Question: I was running into errors such as those mentioned bellow when trying to compile code containing pthreads
'''
warning: return type defaults to 'int' [-Wreturn-type]|
|In function 'print_message_function':|
warning: control reaches end of non-void function [-Wreturn-type]|
| undefined reference to '_imp__pthread_create'|
| undefined reference to '_imp__pthread_create'|
| undefined reference to '_imp__pthread_join'|
| undefined reference to '_imp__pthread_join'|
'''
I'm running GCC on Windows 7 but I have mingw installed. I'm using the IDE Code::Blocks and select "compile current file". Here is a screen shot of the linker settings, I'm at a loss here

: I added '-pthread' to the "Other linker options" and it works better. There still are problems. When I compile it says
'''
|In function 'print_message_function':|
warning: control reaches end of non-void function [-Wreturn-type]|
'''
and when I go to run it CodeBlocks says "it appears the program has not been built yet" and when I click on "build" I am shown this error
'''
mingw32-g++.exe -o "SimpleExample.exe" "SimpleExample.o" -static-libgcc -static-libstdc++ -pthread
mingw32-g++.exe: error: unrecognized option '-pthread'
Process terminated with status 1 (0 minutes, 0 seconds)
0 errors, 1 warnings (0 minutes, 0 seconds)
'''
How do I fix this? I want to build/test on Windows but have the program run on a Unix environment. What is the difference between compile and build in an IDE?
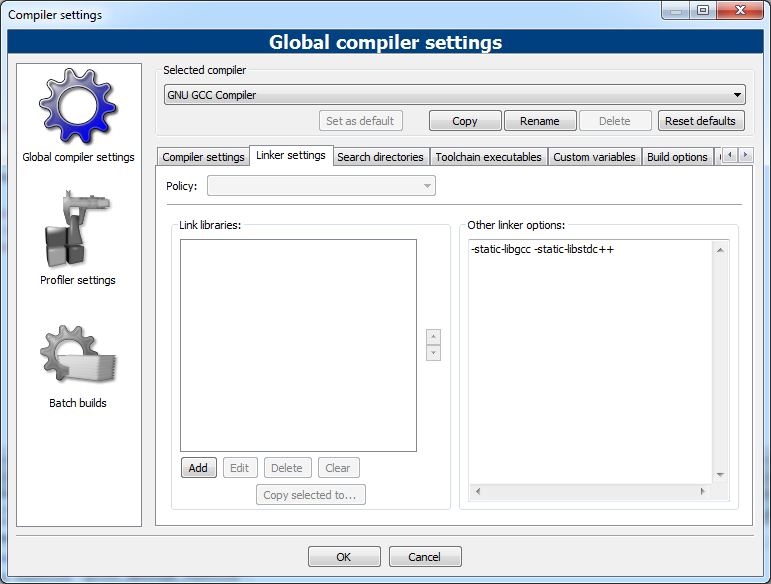
Answer: It is '-lpthread', not -pthread.
Edit:
Libraries can be added to the compile line in a couple of ways. If we have a file called (for example) '/usr/lib/libpthread.so' we could include the file like this:
'''
cc -o myprog /usr/lib/libpthread.so myprog.c
'''
or, alternatively:
'''
cc -o myprog -lpthread -L /usr/lib myprog.c
'''
Since '/usr/lib' is a standard directory, we don't normally require the '-L' option. At runtime we might have to set an environment variable:
'''
export LD_LIBRARY_PATH=/usr/lib
'''
but again, the standard libraries are defaulted, so you don't have to use this unless you are building your own or using 3rd-party libraries.